Question: I have a simple question that I assume does not have a simple solution. I need to have a multi-column ComboBox for some grid columns in my WPF DataGrid. Is there a known best-practice to accomplish this? From what I have gathered this will require subclassing the DataGridComboBoxColumn to support a custom ComboBox.
I have found some examples of this but not supporting EF entities (I'm using Code First EF).
Any advice is greatly appreciated. Thanks
NOTE: This is all done dynamically with C#. I'm not using XAML to define columns.
: What I mean by multicolumn is simply that when you drop the ComboBox down I need to show two values for "Display", even though behind the scenes of course I'm still just storing an ID.
See here:.

<URL>
With the exception that I need to do this as a DataGridColumn that can be dynamically created and added to a grid, rather than just the simple combo shown in the image.
I finally managed to find an article on CodeProject where the author has developed a control with my -exact- requirements. It is located <URL>. Getting closer!
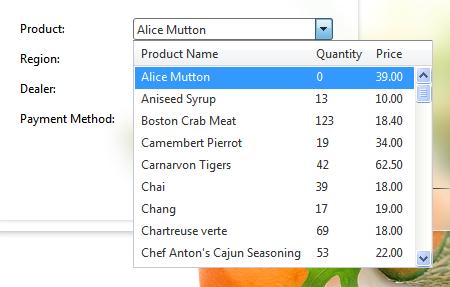
Answer: I have found the solution for my particular scenario. I downloaded the custom multi-column ComboBox with the included DataGridComboBoxColumn subclass from the link in my last update above. Basically I just made this work with Entity Framework Code-First POCOs and it solved my problem. Here is what I had to do to make it work with POCOs.
Inside of the CustDataGridComboBoxColumn there are a few overrides. You just need to slightly modify the following two overrides. I'm using reflection to change set the property since I don't know what it will be from the control.
The original implementation accomplished this by getting the correct Row from the DataRowView with SelectedValuePath.
'''
protected override object PrepareCellForEdit(FrameworkElement editingElement, RoutedEventArgs editingEventArgs)
{
DataGridCell cell = editingEventArgs.Source as DataGridCell;
if (cell != null)
{
// Changed to support EF POCOs
PropertyInfo info = editingElement.DataContext.GetType().GetProperty("YourPropertyName", BindingFlags.Public | BindingFlags.Instance);
object obj = info.GetValue(editingElement.DataContext, null);
comboBox.SelectedValue = obj;
}
return comboBox.SelectedItem;
}
protected override bool CommitCellEdit(FrameworkElement editingElement)
{
// Dynamically set the item on our POCO (the DataContext).
PropertyInfo info = editingElement.DataContext.GetType().GetProperty("YourPropertyName", BindingFlags.Public | BindingFlags.Instance);
info.SetValue(editingElement.DataContext, comboBox.SelectedValue, null);
return true;
}
'''
Also, if you intend on creating this custom control completely in code dynamically instead of in XAML, you will have to add a setter to the Columns property because by default it is set to read-only.
'''
//The property is default and Content property for CustComboBox
[DesignerSerializationVisibility(DesignerSerializationVisibility.Content)]
public ObservableCollection<DataGridTextColumn> Columns
{
get
{
if (this.columns == null)
{
this.columns = new ObservableCollection<DataGridTextColumn>();
}
return this.columns;
}
set
{
this.columns = value;
}
}
'''
Thanks for the views and answers provided. Sorry I was unable to adequately word the question to make more sense initially.